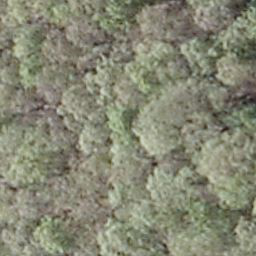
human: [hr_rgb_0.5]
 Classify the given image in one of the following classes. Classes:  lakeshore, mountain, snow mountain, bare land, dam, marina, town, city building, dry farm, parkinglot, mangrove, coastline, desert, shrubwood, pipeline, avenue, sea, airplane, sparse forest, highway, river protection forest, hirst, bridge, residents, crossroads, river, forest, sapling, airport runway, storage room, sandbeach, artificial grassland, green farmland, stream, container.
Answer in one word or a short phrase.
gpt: shrubwood